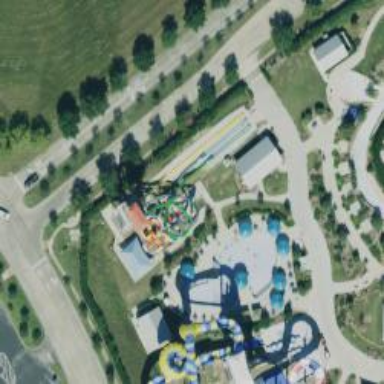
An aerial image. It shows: Water slide attraction.